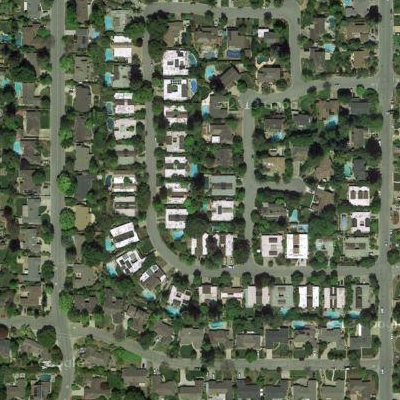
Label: fResident